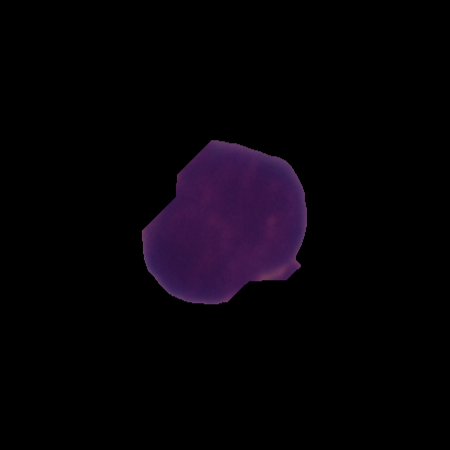
Label: healthy